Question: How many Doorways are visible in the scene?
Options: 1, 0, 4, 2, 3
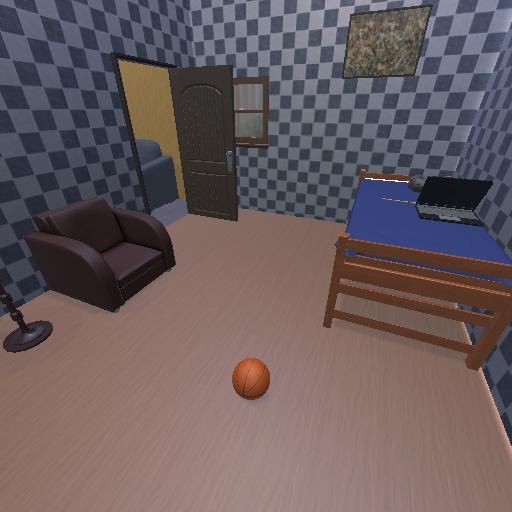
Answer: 1